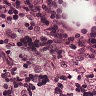
Metastatic tissue present: no